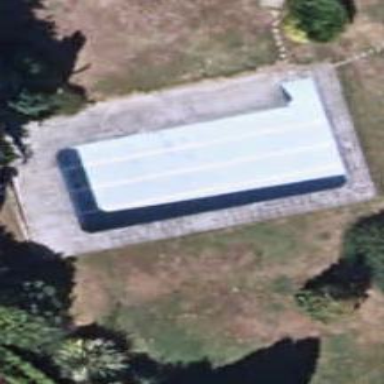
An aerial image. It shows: Swimming pool located in leisure land.